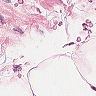
Metastatic tissue present: no